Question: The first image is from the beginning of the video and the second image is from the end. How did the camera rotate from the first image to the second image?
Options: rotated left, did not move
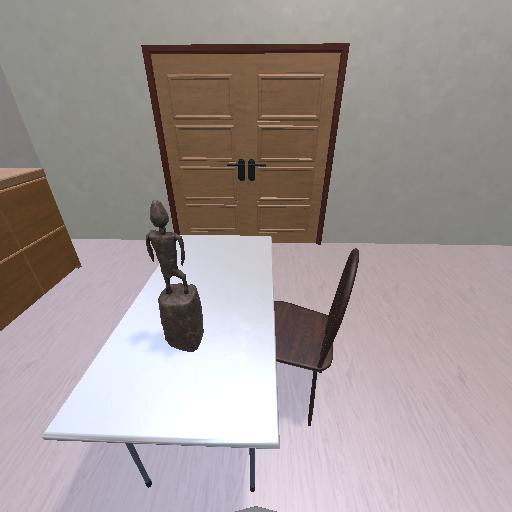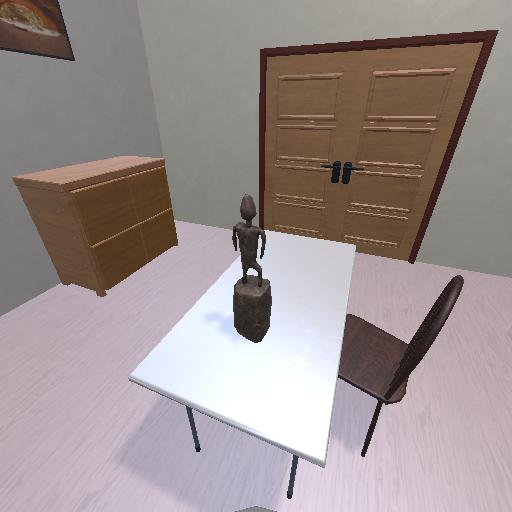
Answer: rotated left